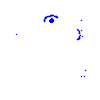
Particle: electron